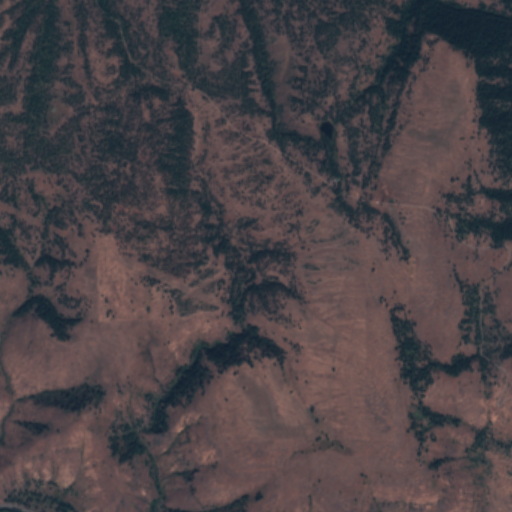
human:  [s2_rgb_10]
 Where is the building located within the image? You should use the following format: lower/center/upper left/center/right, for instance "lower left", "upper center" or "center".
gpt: The building is located in the center of the image.
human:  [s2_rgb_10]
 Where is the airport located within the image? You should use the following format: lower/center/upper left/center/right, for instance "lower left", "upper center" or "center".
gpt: There is no airport in the image.